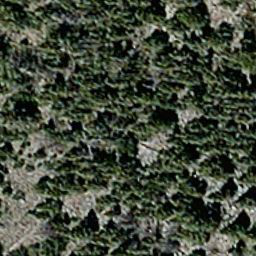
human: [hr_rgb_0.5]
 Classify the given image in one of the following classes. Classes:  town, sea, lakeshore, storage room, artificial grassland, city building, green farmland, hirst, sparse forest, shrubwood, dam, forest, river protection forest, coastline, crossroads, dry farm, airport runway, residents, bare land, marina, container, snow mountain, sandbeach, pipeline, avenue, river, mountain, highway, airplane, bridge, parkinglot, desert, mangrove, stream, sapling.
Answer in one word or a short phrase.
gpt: sparse forest